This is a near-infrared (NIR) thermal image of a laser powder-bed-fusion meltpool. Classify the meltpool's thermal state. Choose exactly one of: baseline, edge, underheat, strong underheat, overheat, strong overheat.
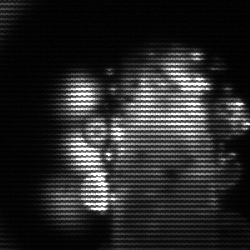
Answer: strong underheat